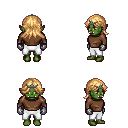
a pixel art fantasy rpg character, female body template, orc, green skin, brown long-sleeve shirt, white pants, light blonde loose hair, iron tiara, metal gloves, four views (front, back, left, right), 2x2 character sprite sheet, small pixel art, hard edges, no anti-aliasing